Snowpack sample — Snodgrass Mountain, Crested Butte, Colorado (2/4/25, 12:06 PM MST)
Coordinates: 38.923, -106.968
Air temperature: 35 °F
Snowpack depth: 80 cm
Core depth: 40 cm
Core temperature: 32 °F
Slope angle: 14°, slope face: 78°
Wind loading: low
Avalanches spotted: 0
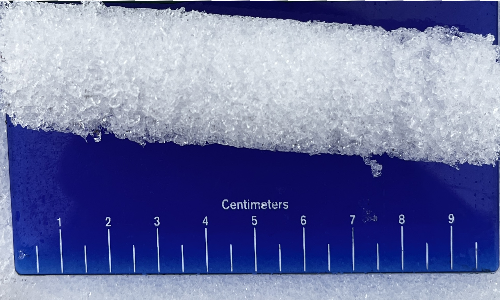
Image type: core
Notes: No avalanches nearby, unusually warm weather for the last month reported by residents, Collected 25 yards from treeline